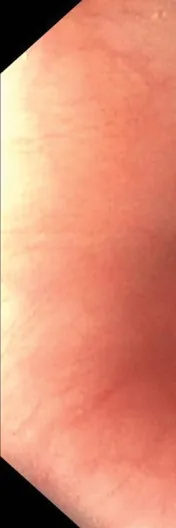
Screenshot during endoscopy demonstrating an open esophageal lumen before dilatation.
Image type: endoscopy (airway_endoscopy)